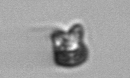
Label: Pyramimonas_longicauda